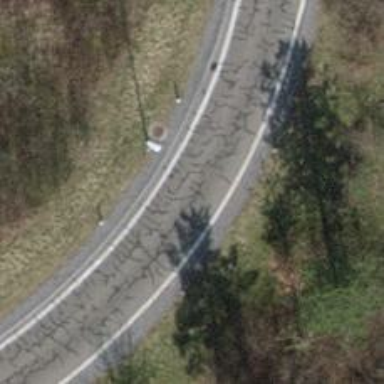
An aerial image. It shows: Trunk link road with asphalt surface.